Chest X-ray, PA view. Patient: 59 years old, sex F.
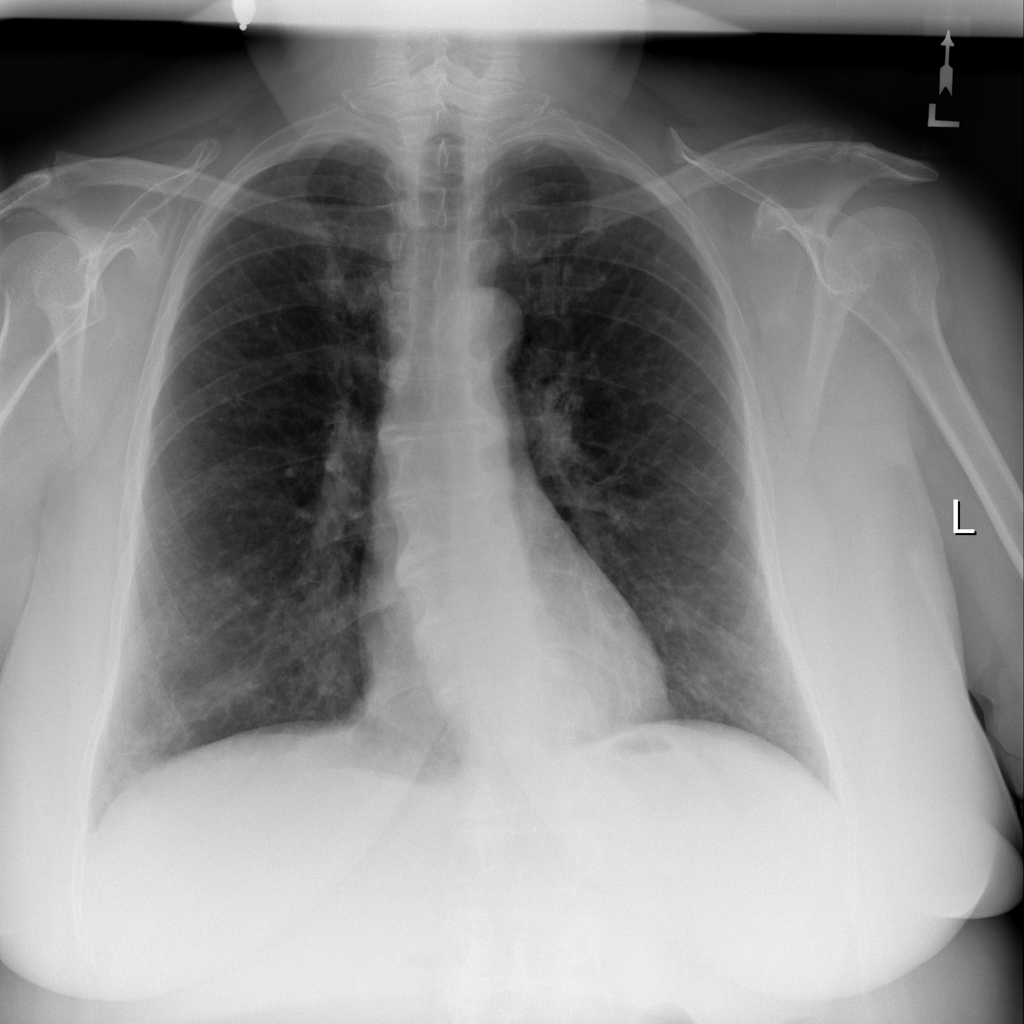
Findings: No Finding